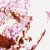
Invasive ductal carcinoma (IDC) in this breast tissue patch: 0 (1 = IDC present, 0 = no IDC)